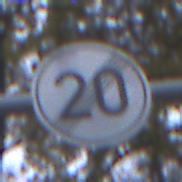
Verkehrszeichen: EndeGeschwindigkeit20
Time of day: MorningAfternoon
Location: Outdoor (Urban)
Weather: Overcast
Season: NotSpecified
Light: Natural